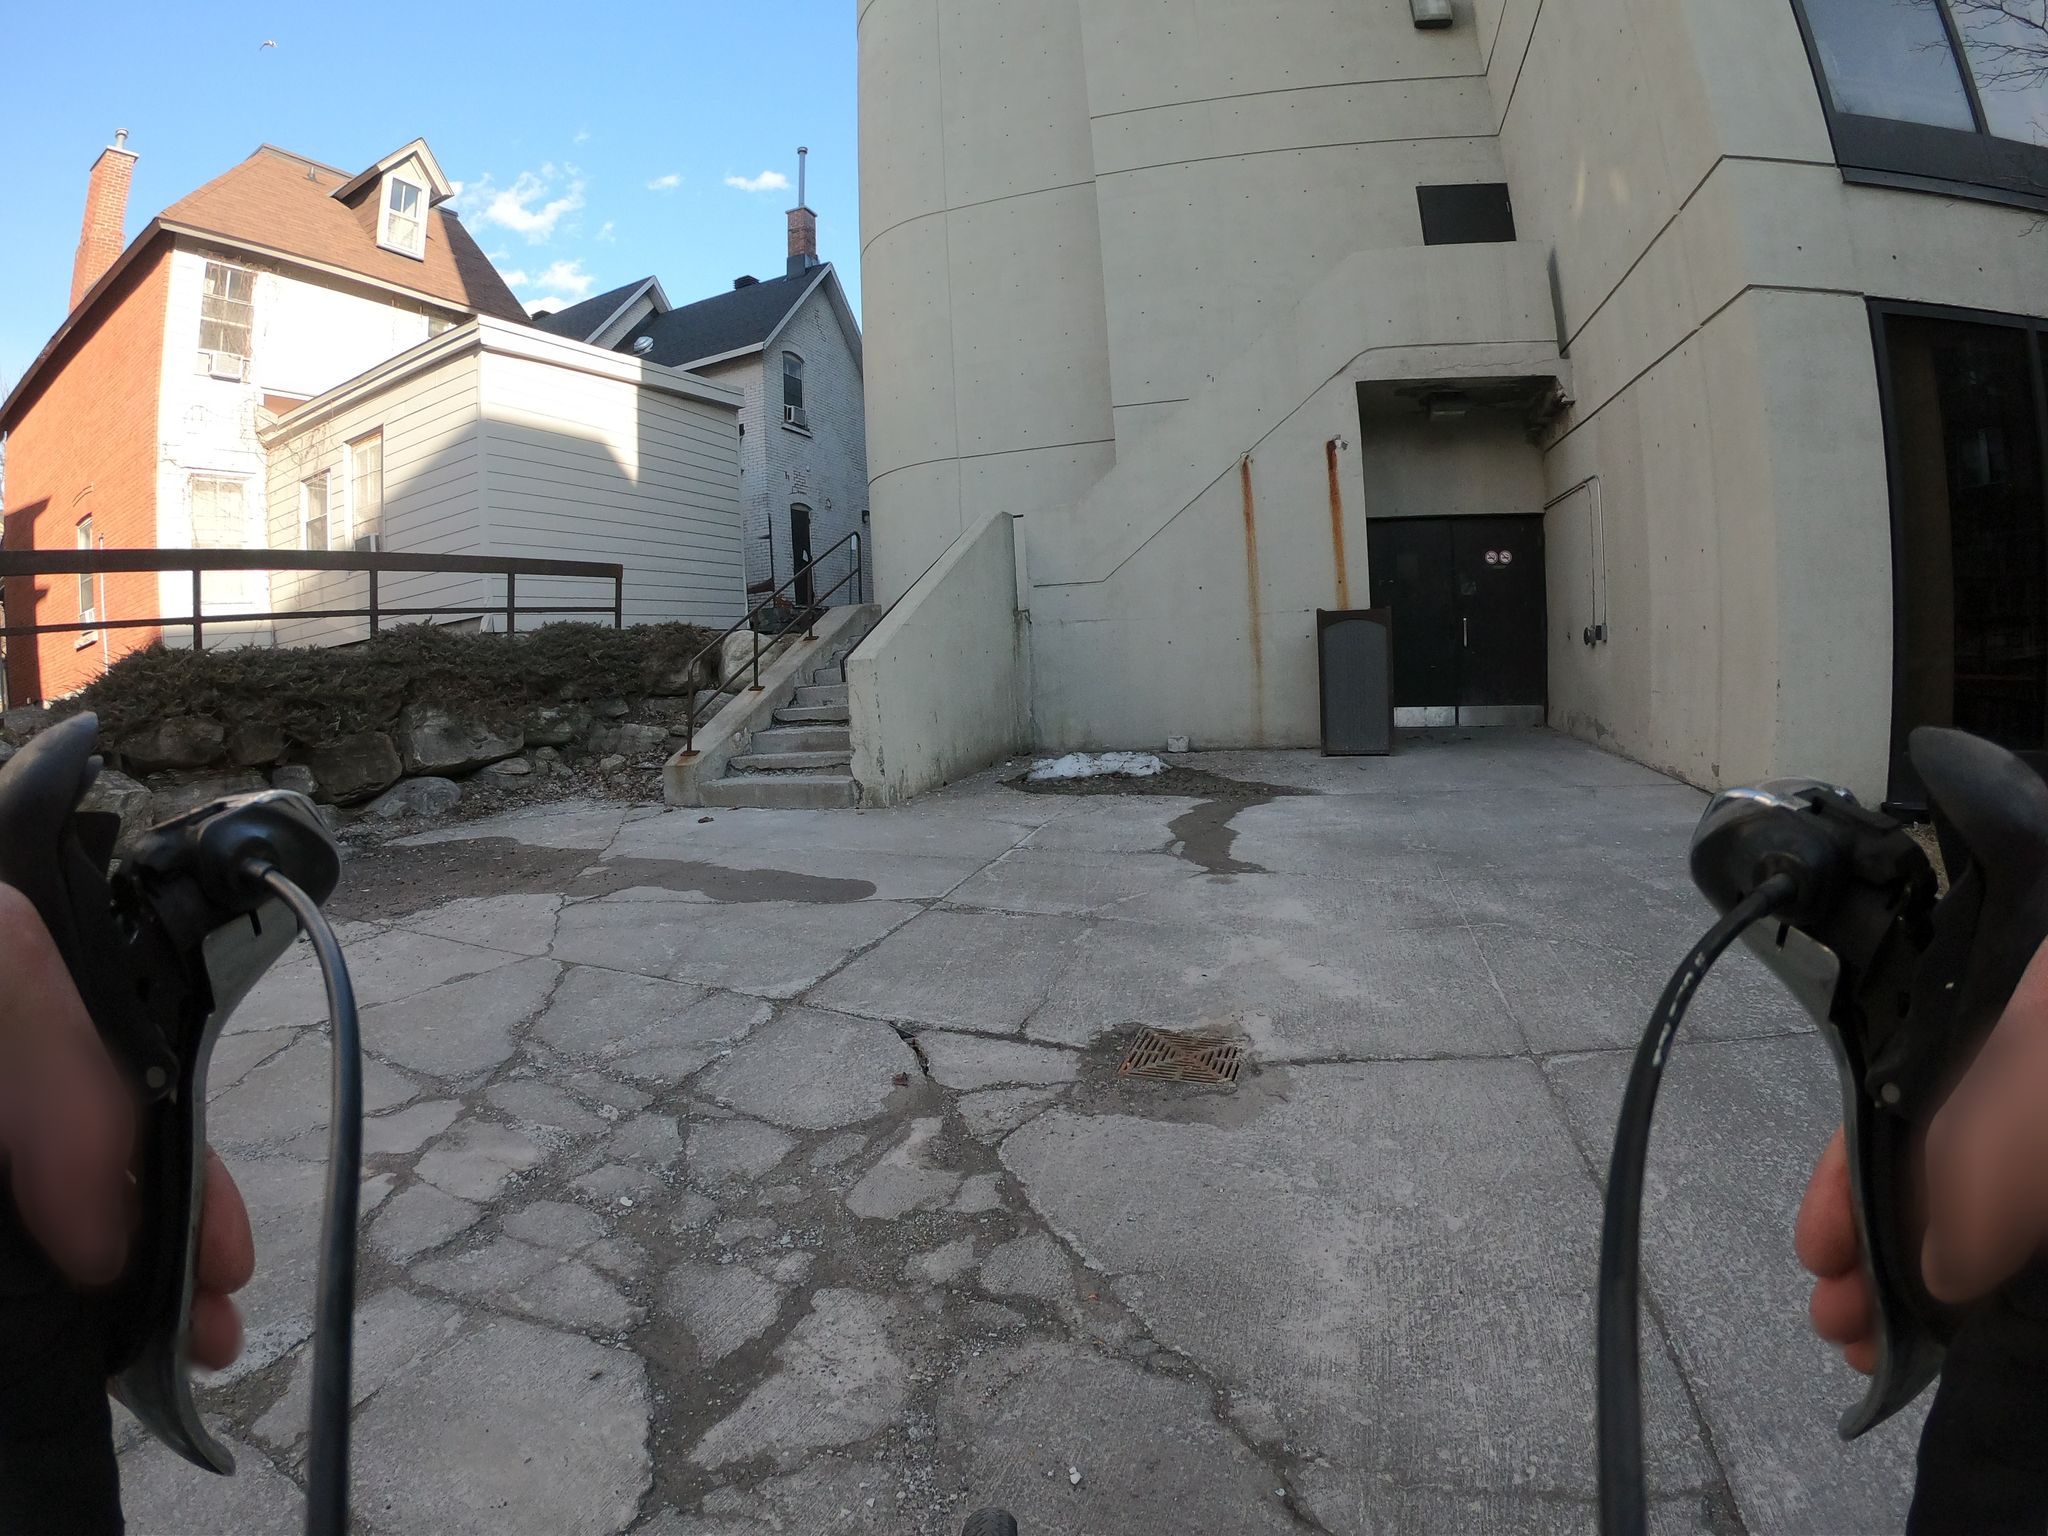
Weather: snowy
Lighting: day
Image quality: good
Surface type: walking surface
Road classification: steps, footway, service
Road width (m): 2, 1
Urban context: urban centre
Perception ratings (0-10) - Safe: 1.43, Lively: 2.66, Beautiful: 4.58, Boring: 3.35, Depressing: 3.6, Wealthy: 6.57